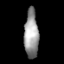
Tissue: lung
Cell type: Myeloid cells
Senescence score: 0.5744
Nuclear area (px): 676
Mean DAPI intensity: 151.478